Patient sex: M
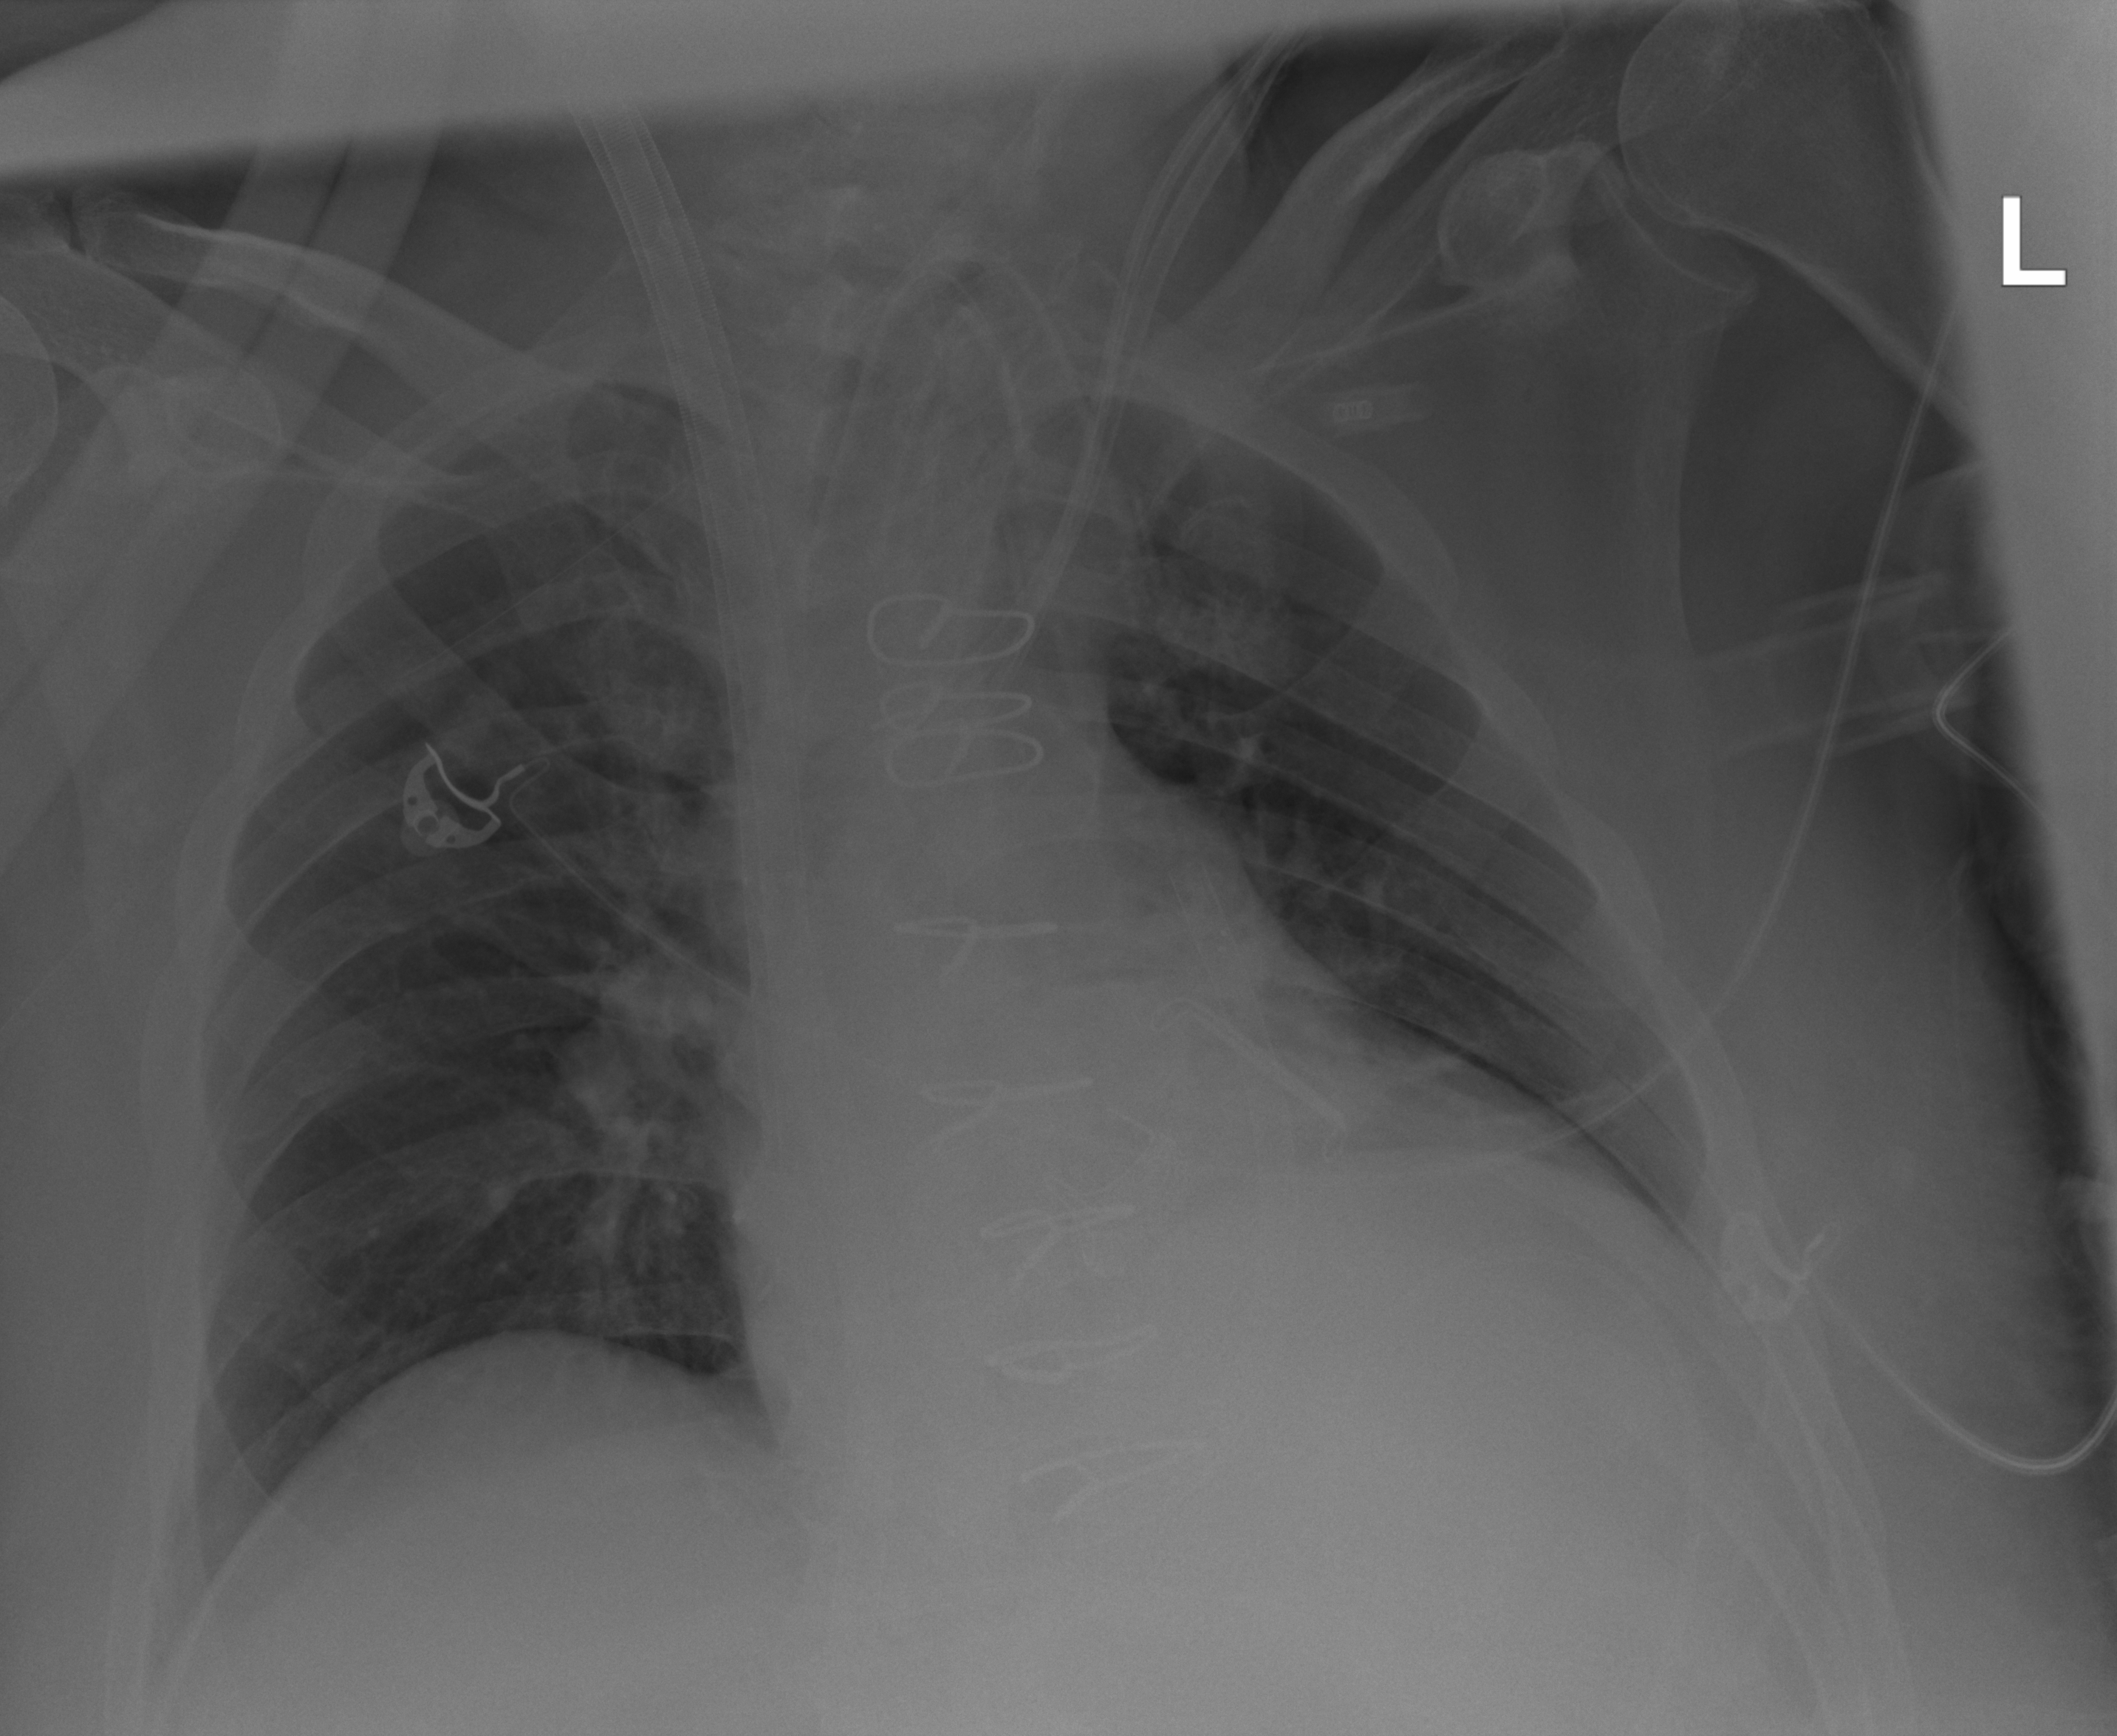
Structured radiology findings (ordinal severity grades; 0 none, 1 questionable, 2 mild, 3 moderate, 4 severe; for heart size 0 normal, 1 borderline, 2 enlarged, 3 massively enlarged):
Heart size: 2
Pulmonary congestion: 0
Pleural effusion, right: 0
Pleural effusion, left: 0
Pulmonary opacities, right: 0
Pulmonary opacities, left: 0
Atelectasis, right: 0
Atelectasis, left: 2